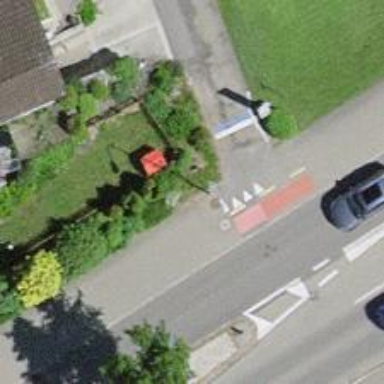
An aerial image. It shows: Uncontrolled road crossing with surface markings.